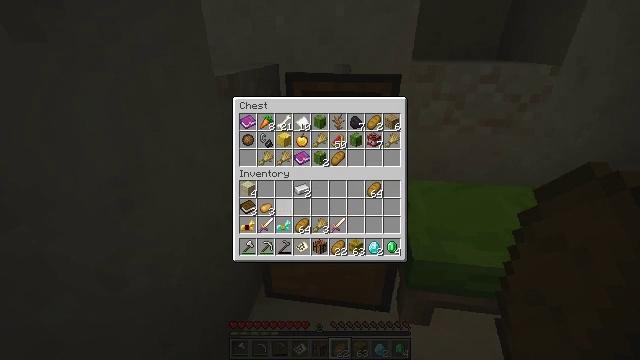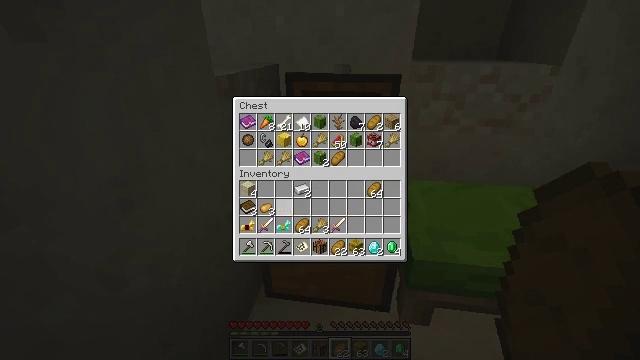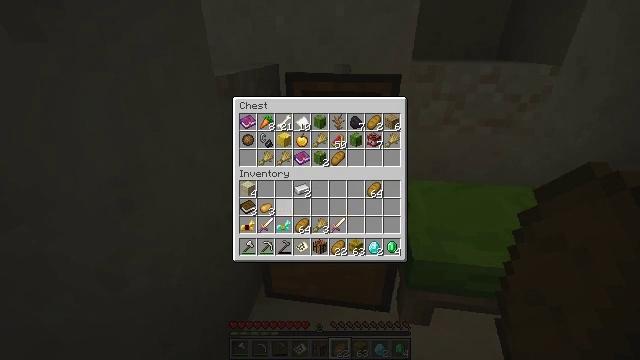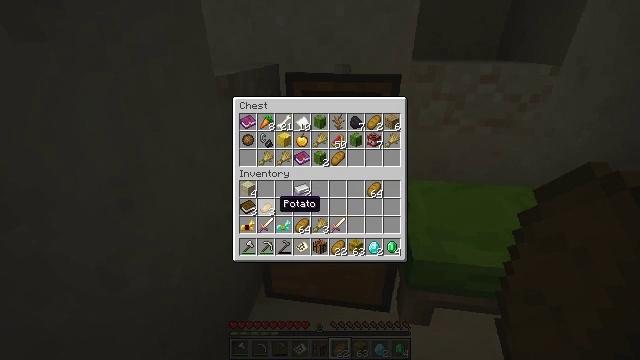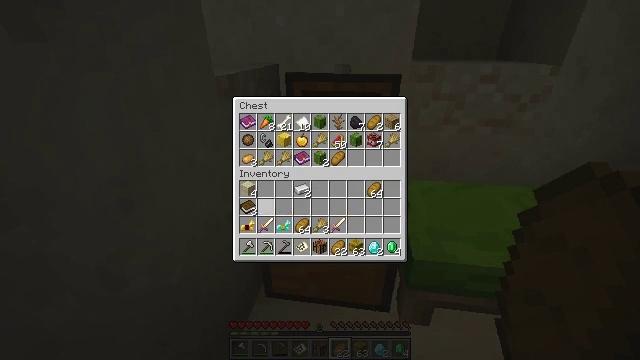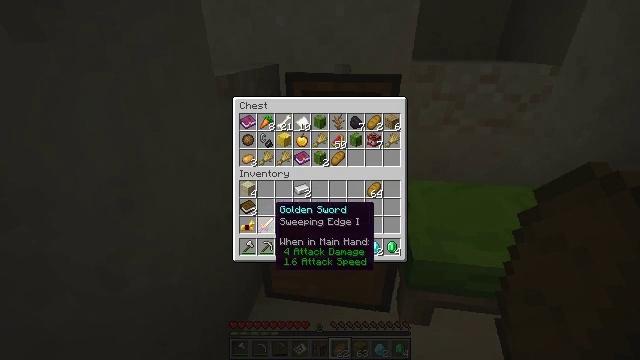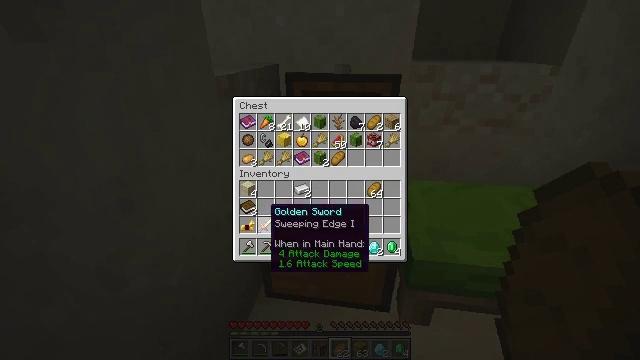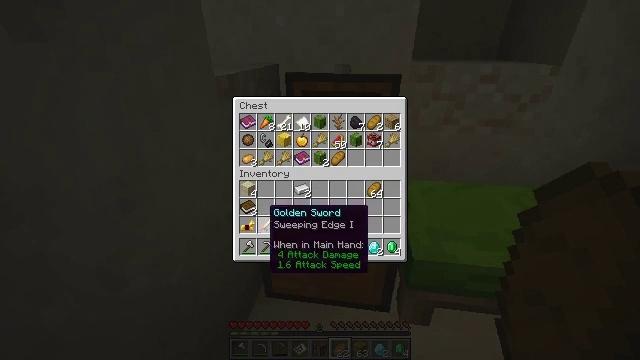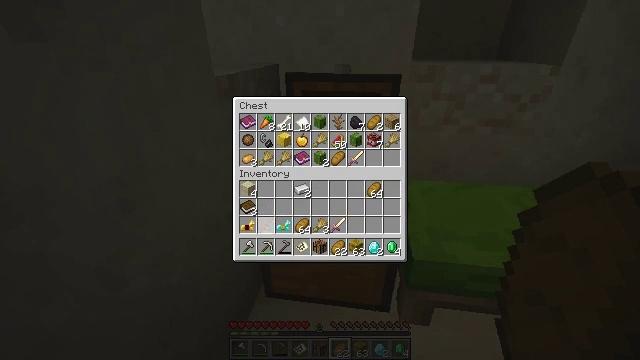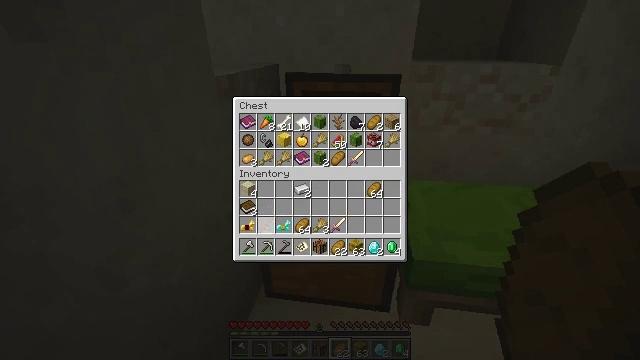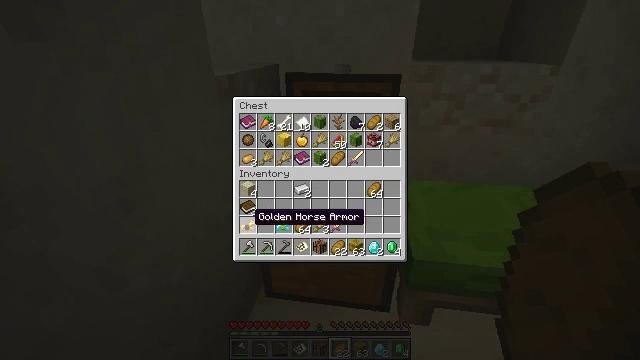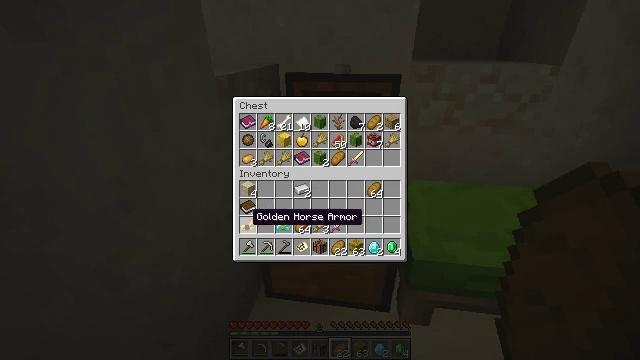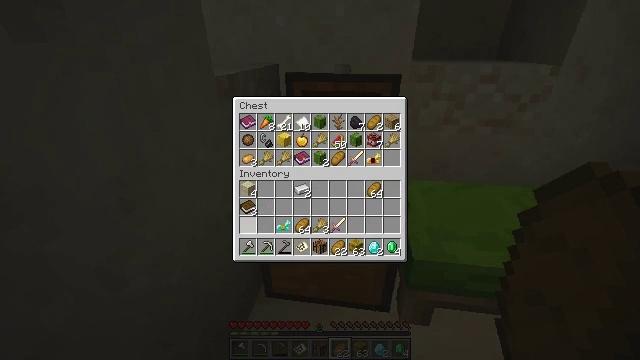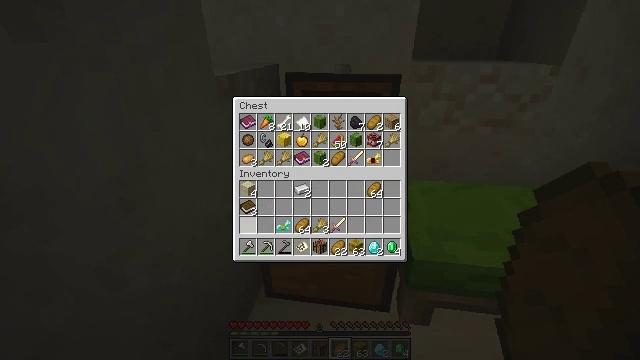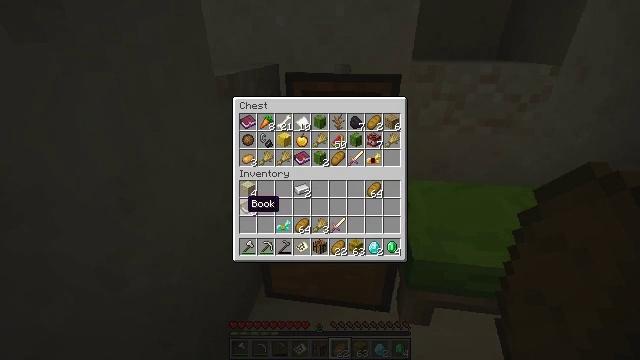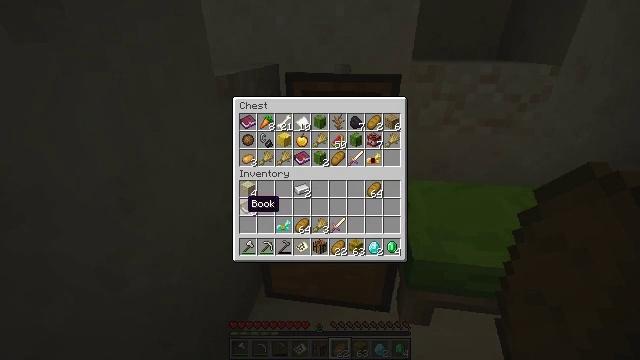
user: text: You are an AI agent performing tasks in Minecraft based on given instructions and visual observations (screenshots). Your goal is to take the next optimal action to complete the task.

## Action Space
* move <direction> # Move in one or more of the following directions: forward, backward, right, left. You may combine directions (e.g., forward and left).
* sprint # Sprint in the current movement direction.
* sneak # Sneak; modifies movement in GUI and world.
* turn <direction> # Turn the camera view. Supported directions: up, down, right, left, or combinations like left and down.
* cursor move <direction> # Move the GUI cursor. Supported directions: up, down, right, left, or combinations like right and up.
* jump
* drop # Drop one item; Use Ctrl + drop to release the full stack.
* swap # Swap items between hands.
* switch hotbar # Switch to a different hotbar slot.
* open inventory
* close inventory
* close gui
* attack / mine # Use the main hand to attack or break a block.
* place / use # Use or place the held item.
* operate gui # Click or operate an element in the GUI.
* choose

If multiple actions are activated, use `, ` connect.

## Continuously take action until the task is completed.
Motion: motion action
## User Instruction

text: Attack the lime bed to recycle it.
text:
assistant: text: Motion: sneak, operate gui
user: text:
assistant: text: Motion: sneak, operate gui
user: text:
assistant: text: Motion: sneak
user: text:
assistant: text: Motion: sneak, operate gui
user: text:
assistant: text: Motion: sneak, operate gui
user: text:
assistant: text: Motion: sneak, operate gui
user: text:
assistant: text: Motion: sneak
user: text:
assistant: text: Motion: sneak, operate gui
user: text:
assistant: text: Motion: sneak, operate gui
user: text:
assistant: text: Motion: sneak, cursor move left
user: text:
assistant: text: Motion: sneak
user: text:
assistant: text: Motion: sneak, operate gui
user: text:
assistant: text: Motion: sneak, operate gui
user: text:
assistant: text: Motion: sneak, cursor move up, operate gui
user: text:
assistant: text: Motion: sneak, operate gui
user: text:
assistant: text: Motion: sneak, operate gui
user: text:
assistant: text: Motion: sneak, cursor move up, operate gui
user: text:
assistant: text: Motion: sneak
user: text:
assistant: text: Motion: sneak, operate gui
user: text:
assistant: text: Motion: sneak, operate gui
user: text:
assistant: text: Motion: sneak, cursor move up
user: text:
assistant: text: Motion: sneak, operate gui
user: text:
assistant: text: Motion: sneak, operate gui
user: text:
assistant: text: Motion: sneak, cursor move right and up, operate gui
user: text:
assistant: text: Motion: sneak, cursor move right and up
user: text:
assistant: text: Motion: sneak, cursor move right
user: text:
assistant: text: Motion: sneak, cursor move right
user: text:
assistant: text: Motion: sneak, cursor move right
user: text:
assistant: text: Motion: sneak
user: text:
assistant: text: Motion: sneak, cursor move right